Field crop: tomato
Growth stage: 1
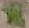
Species: solanum